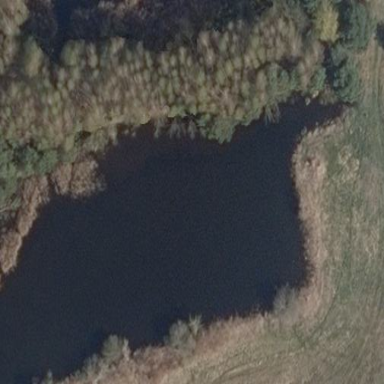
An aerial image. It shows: Bog wetland.